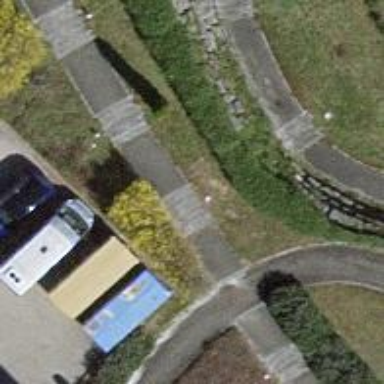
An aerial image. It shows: Set of steps on the road.